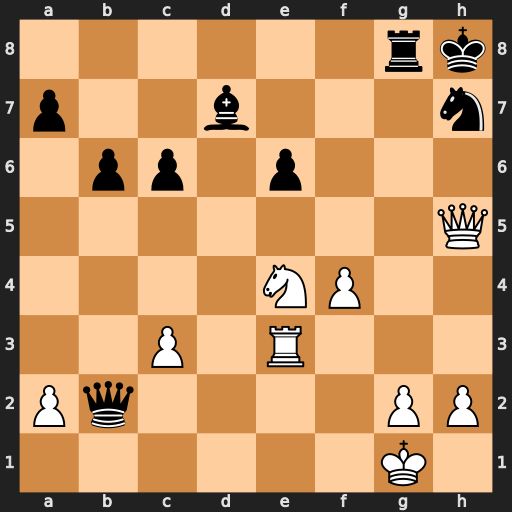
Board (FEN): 6rk/p2b3n/1pp1p3/7Q/4NP2/2P1R3/Pq4PP/6K1
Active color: w
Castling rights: -
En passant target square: -
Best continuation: Qe5+ Rg7 Rg3